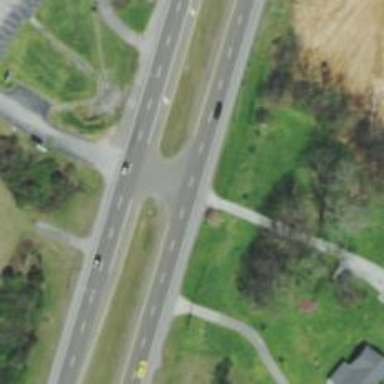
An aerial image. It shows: Trunk link highway.